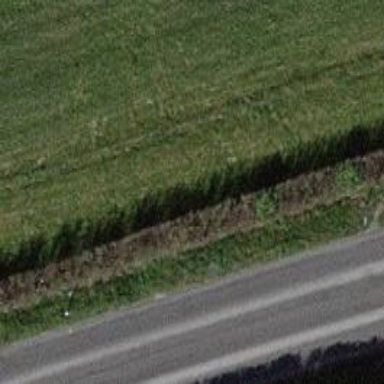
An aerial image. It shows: Hedge barrier.